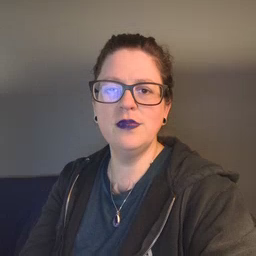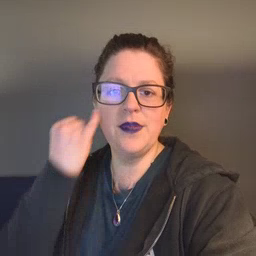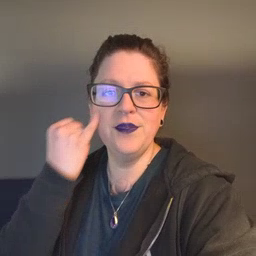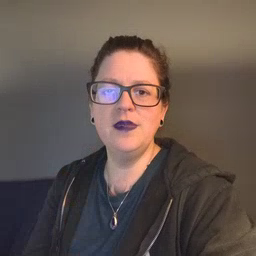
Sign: if